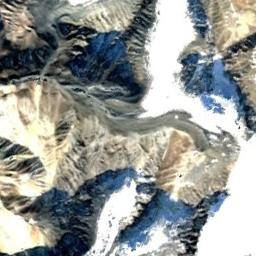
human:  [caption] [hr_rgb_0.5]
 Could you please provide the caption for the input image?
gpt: There is snow on the part of the snowberg .

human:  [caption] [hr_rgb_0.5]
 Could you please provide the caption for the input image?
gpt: The snowberg is partly covered with glaciers and the color of the mountain is brown .

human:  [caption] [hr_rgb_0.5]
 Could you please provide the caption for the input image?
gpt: The snow berg is consist of bare land and white snow .

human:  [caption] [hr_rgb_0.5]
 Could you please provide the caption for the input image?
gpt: White snow and brown bare ground intersect on the snow mountain .

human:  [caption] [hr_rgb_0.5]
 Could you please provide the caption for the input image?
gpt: There are some snow and bare land on the snowberg .